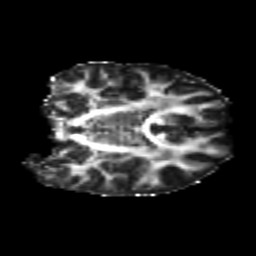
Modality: FA
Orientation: coronal
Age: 22
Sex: male
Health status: healthy
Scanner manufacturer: philips
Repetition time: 7.519 s
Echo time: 0.08821 s